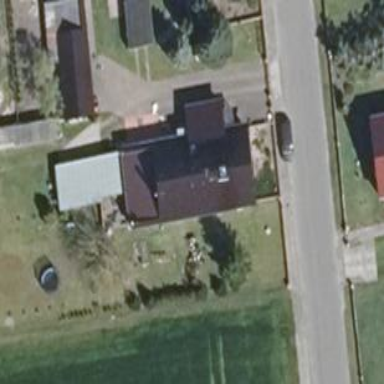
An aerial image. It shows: House with multiple parts.